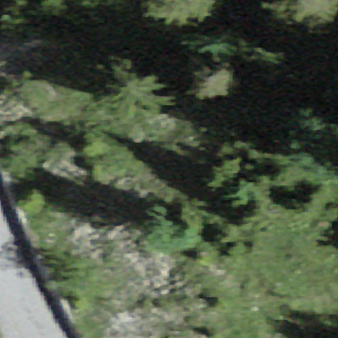
Label: other